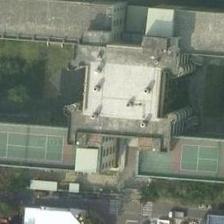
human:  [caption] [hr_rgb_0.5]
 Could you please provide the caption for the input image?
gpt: three tennis courts are in the top of a large building .

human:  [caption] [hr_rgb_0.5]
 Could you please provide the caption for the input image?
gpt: there are several tennis courts on the roof of this building .

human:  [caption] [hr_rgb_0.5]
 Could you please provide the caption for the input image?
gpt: three tennis courts are on the top of a large building .

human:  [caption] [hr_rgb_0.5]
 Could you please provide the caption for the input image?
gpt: six tennis courts are on a large building next to a road .

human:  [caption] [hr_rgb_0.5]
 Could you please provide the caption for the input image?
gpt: six tennis courts are on a large building next to a road .